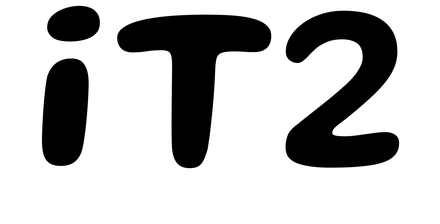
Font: Gluten_Medium